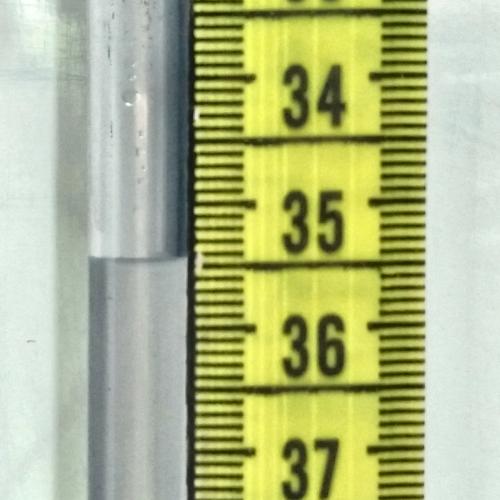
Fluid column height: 35.4 cm